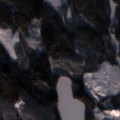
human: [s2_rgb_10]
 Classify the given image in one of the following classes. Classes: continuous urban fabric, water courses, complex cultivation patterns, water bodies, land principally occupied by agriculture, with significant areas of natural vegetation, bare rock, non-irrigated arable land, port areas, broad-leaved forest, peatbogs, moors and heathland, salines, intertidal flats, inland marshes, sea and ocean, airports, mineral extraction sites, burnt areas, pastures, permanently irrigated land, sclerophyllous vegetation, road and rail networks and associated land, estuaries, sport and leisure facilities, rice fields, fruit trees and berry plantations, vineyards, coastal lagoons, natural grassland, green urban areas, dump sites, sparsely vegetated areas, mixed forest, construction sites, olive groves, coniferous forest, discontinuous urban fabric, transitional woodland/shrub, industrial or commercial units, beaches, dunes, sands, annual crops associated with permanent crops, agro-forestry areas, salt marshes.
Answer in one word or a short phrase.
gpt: broad-leaved forest, coniferous forest, mixed forest, transitional woodland/shrub